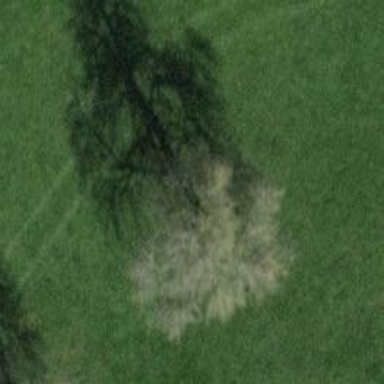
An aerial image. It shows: Single tag "natural: tree."